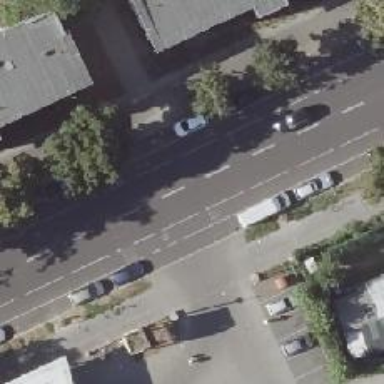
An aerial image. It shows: Secondary road with asphalt surface. There are sidewalks on both sides and designated cycle lane.